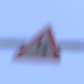
Verkehrszeichen: DoppelkurveZunaechstLinks
Umgebung: Roofed, Underpass
Tageszeit: Midday
Wetter: Clear
Licht: Natural
Jahreszeit: NotSpecified
Kontrast: LowContrast